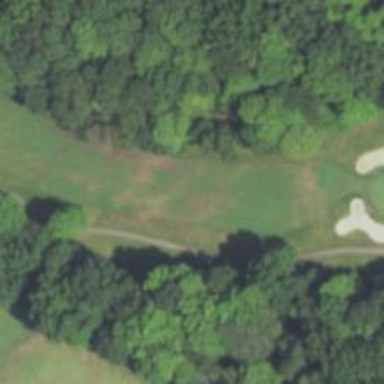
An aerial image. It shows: Golf hole.